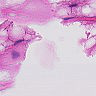
Metastatic tissue present: no